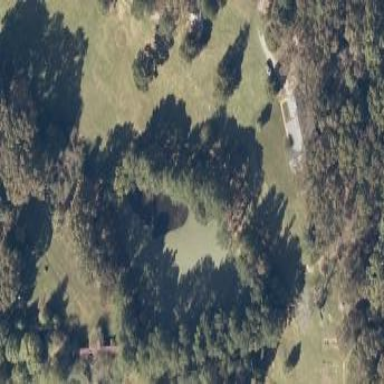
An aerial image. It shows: Pond surrounded by natural water.